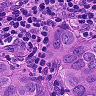
Metastatic tissue present: yes